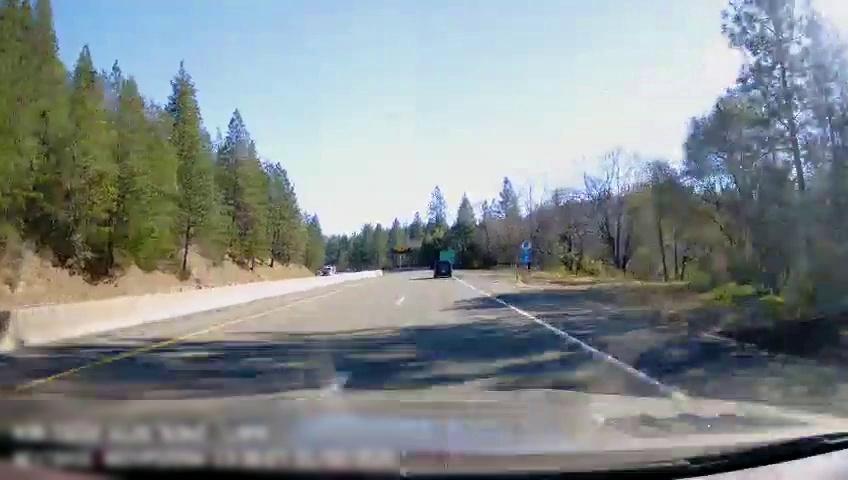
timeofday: Day
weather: Sunny
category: Drivable Space
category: Vehicles | Car
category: Vehicles | Truck
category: Lanes | Current Lane
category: Lanes | Current Lane
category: Lanes | Alternate Lane
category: Traffic | Signs